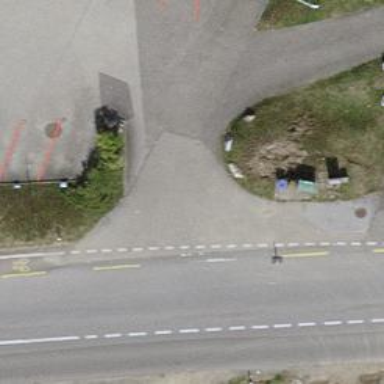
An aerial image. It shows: Alleyway designated as service road.